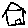
Label: house